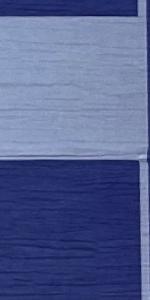
Label: Empty